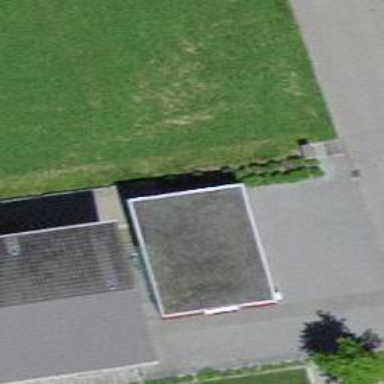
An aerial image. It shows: Garage building.